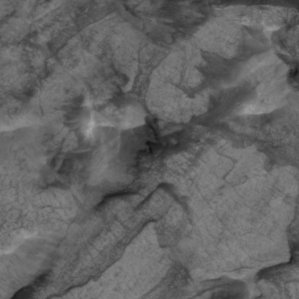
Label: non_frost